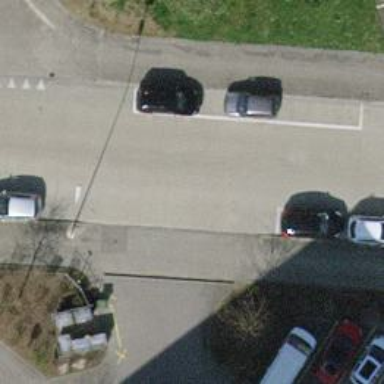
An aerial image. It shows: Unmarked crossing on asphalt footway.